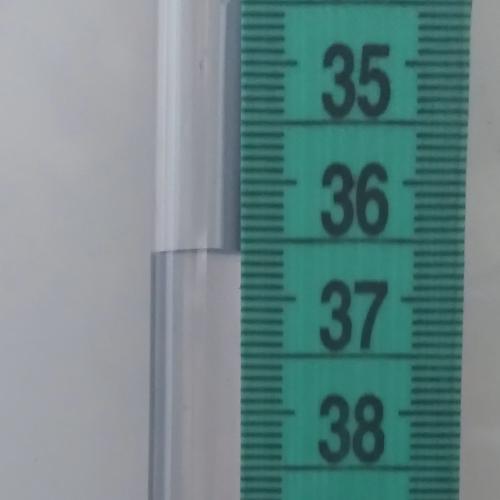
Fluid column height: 36.6 cm